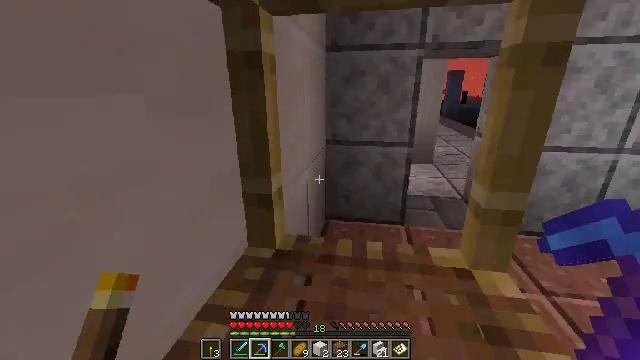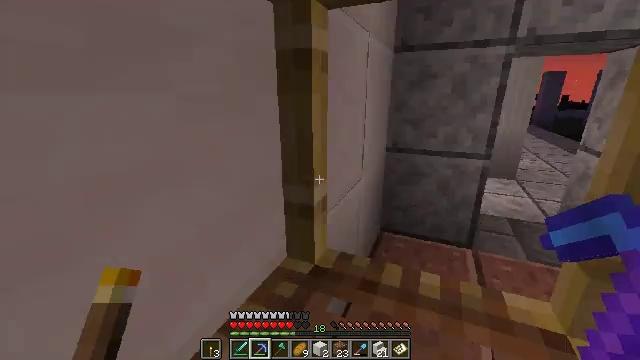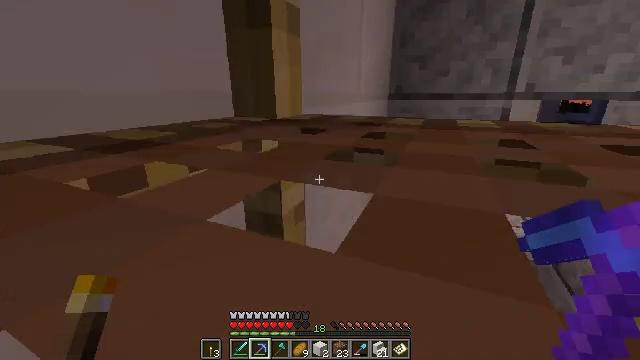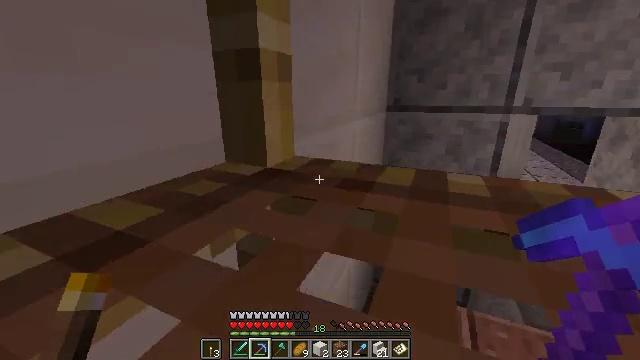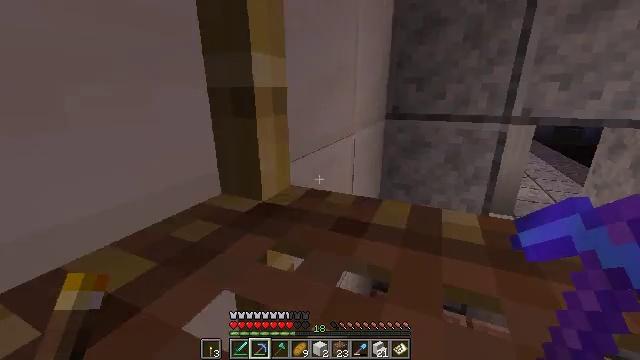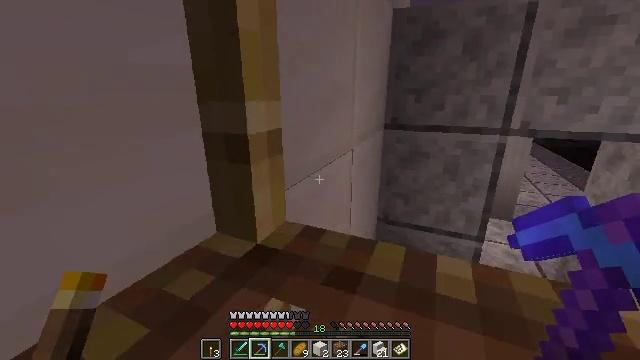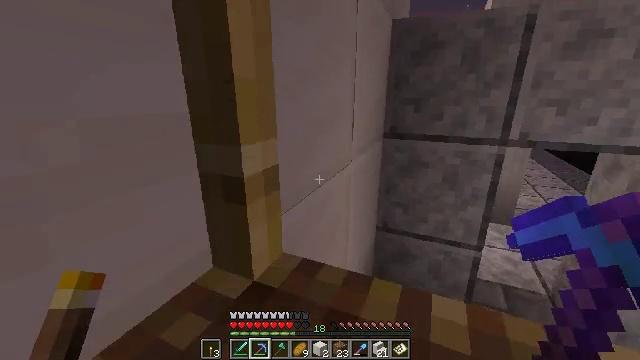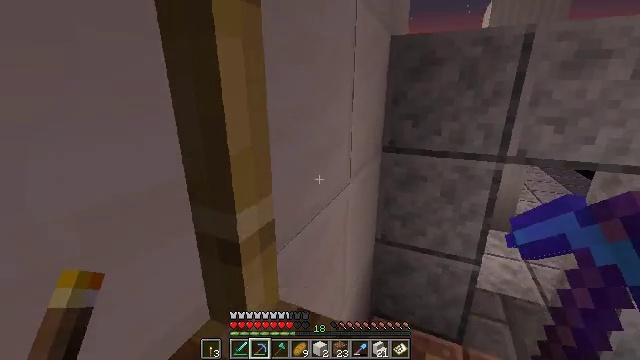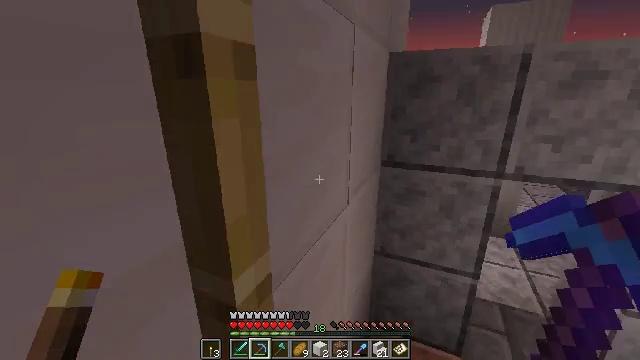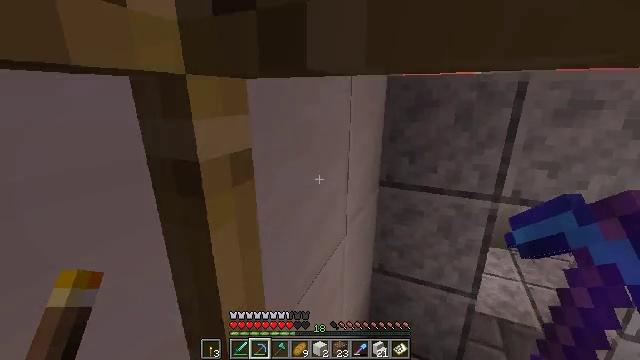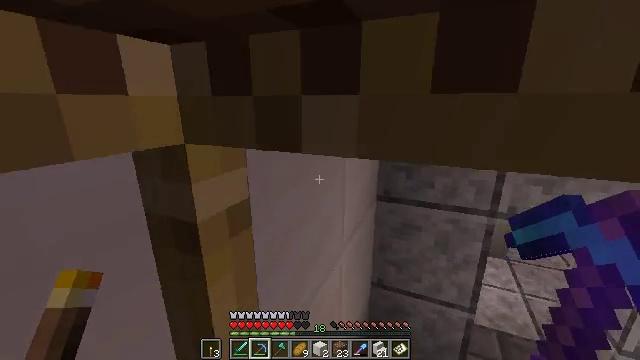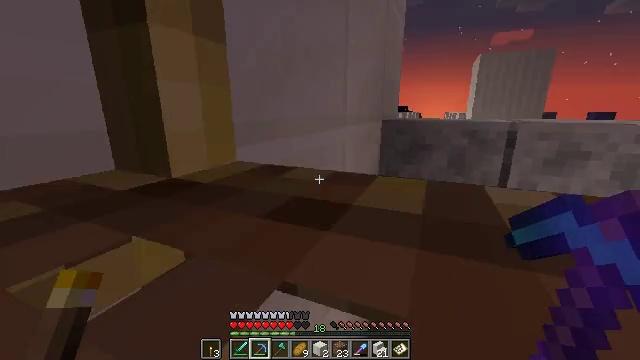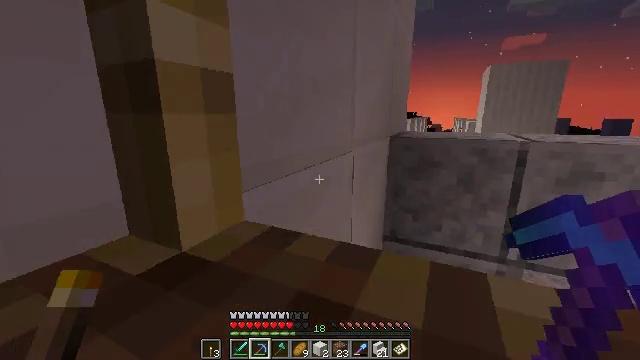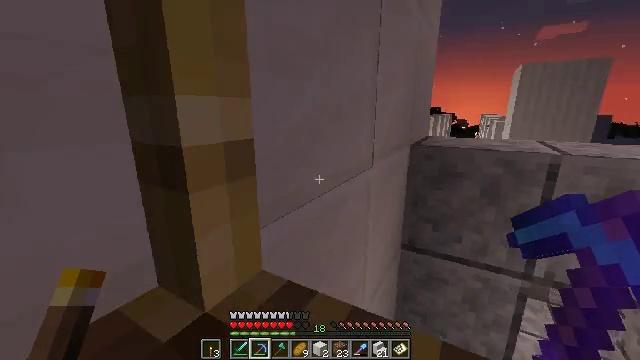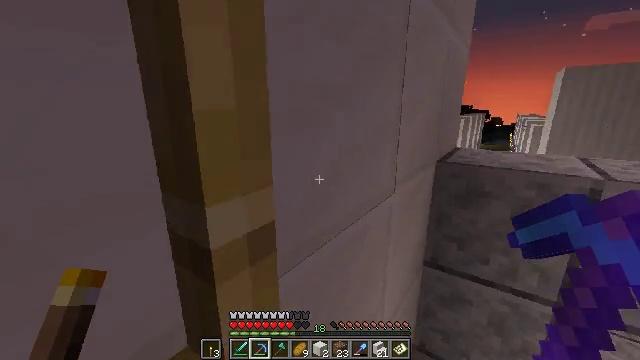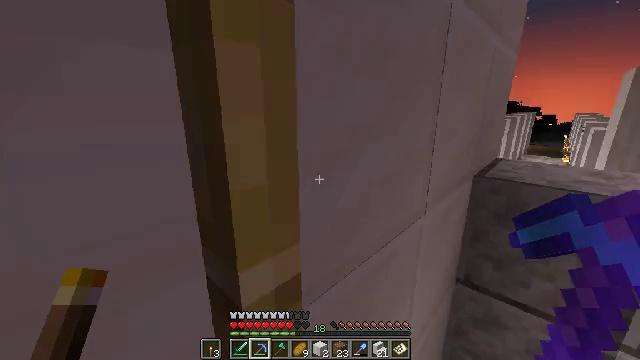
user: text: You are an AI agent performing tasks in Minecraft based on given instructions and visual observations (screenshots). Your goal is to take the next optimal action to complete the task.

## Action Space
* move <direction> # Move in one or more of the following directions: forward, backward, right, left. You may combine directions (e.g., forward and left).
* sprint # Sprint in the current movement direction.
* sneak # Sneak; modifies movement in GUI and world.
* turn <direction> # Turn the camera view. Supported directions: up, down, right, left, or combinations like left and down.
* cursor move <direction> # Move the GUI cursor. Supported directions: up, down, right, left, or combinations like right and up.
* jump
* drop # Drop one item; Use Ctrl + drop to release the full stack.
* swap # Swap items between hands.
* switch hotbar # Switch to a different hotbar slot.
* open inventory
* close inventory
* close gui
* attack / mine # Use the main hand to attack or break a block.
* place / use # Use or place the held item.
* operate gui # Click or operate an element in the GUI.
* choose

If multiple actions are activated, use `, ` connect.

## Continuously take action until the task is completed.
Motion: motion action
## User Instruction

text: Mine quartz stairs to recycle them.
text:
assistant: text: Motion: move forward, turn left and up
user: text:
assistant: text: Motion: jump
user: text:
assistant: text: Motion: jump
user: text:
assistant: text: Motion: jump
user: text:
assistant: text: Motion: jump
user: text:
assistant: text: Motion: jump
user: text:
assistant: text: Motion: jump
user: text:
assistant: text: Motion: jump
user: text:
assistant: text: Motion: jump
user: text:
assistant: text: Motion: turn up, jump
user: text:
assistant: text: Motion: turn up, jump
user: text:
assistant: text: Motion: turn left and up, jump
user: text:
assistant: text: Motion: turn left and down, jump
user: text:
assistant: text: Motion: turn left, jump
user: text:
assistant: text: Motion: turn left, jump
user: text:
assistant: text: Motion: turn left, jump
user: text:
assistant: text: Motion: turn left, jump
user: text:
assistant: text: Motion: jump
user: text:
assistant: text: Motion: turn left, jump
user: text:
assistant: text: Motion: jump
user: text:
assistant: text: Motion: jump
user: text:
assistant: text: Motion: jump
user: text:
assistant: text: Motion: jump
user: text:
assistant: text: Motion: jump
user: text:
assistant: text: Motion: jump
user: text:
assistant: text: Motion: turn left, jump
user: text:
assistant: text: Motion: turn left, jump
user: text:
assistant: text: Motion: turn left and down, jump
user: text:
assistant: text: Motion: turn left, jump
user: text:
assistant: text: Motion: turn left, jump